Aerial crown-view tile of a tropical tree (Barro Colorado Island, Panama), acquired 20250715:
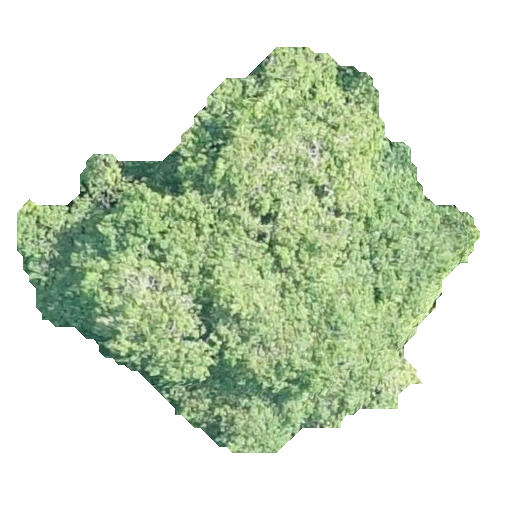
Species: Guapira myrtiflora
GBIF accepted scientific name: Guapira myrtiflora
Crown area: 171.997 m²